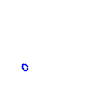
Particle: kaon